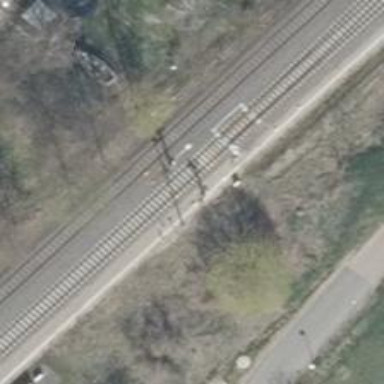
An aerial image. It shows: Railway signal.